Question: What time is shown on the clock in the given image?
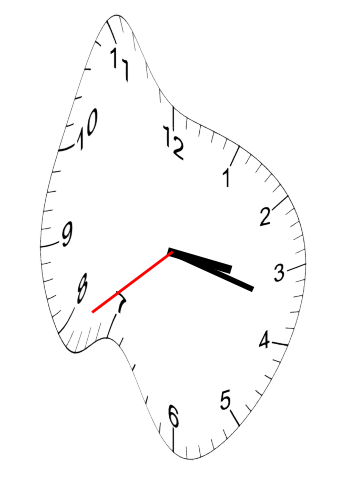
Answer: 03:17:39